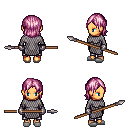
a pixel art fantasy rpg character, female body template, human, tanned skin, chain mail, metal pants, pink long bangs hairstyle, metal gloves, white slippers, spear, four views (front, back, left, right), 2x2 character sprite sheet, small pixel art, hard edges, no anti-aliasing